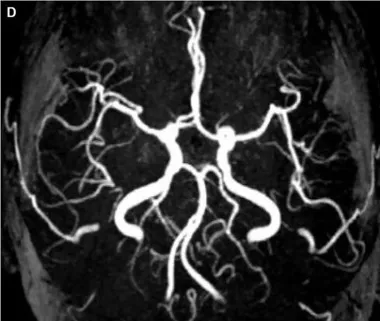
An MRA demonstrated significant cerebral artery recovery from diffuse segmental constriction (D).
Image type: radiology (mri)